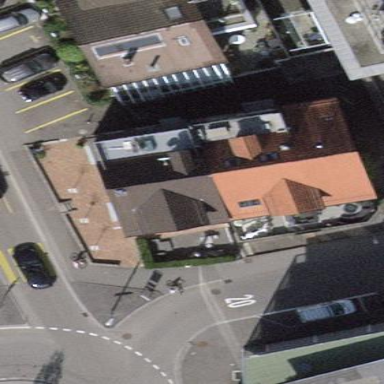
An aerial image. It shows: Semi-detached house.